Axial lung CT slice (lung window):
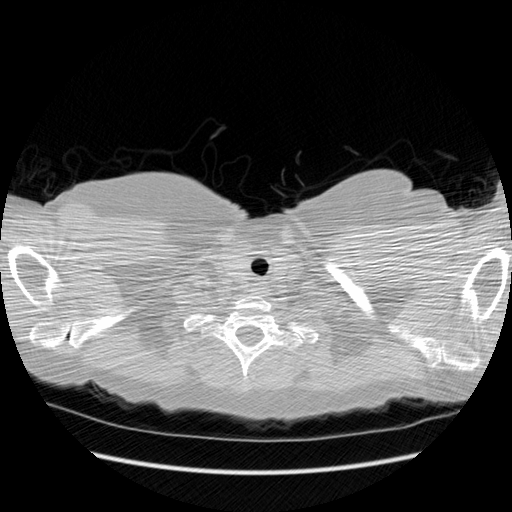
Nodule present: no